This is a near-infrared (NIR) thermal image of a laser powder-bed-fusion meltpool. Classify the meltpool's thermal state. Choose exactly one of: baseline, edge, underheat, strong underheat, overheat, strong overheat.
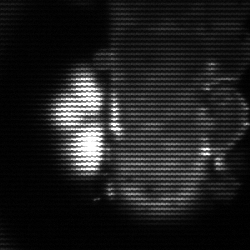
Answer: strong underheat